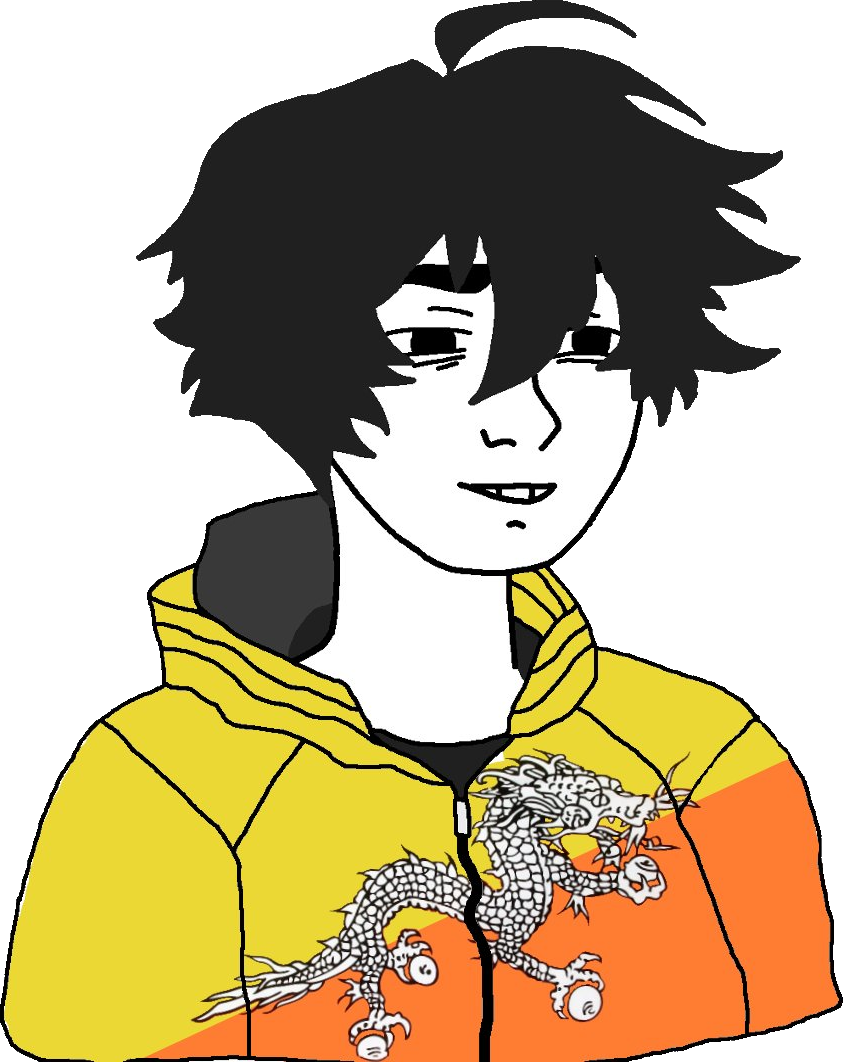
Label: 5_Twinkjak